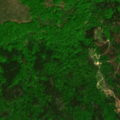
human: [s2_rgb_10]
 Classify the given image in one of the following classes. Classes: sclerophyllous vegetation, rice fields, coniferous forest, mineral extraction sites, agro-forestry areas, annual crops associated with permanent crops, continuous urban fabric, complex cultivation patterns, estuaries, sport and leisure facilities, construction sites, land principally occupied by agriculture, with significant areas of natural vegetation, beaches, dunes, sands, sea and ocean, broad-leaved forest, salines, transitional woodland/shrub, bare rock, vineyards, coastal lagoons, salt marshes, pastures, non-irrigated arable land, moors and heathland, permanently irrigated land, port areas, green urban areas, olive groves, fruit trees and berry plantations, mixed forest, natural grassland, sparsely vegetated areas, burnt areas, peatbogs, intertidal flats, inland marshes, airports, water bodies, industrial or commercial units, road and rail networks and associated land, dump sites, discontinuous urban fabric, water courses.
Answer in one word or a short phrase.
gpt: mixed forest, natural grassland